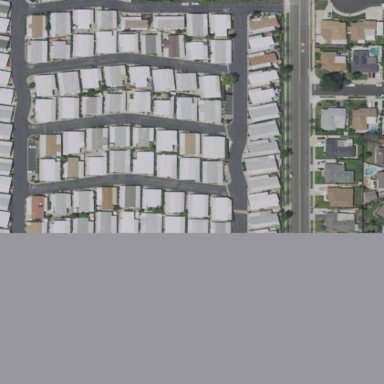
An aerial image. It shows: Residential area known as trailer park.